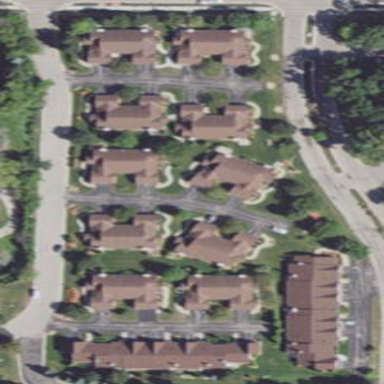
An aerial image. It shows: Residential area consisting of condominiums.